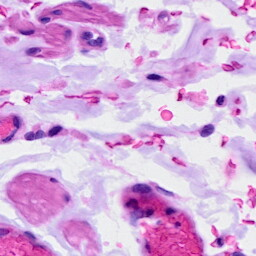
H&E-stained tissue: Ovarian